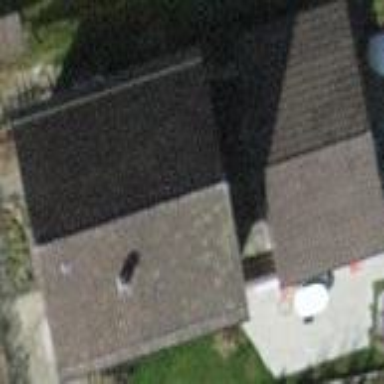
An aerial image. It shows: Detached building with gabled roof.